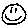
Label: smiley face